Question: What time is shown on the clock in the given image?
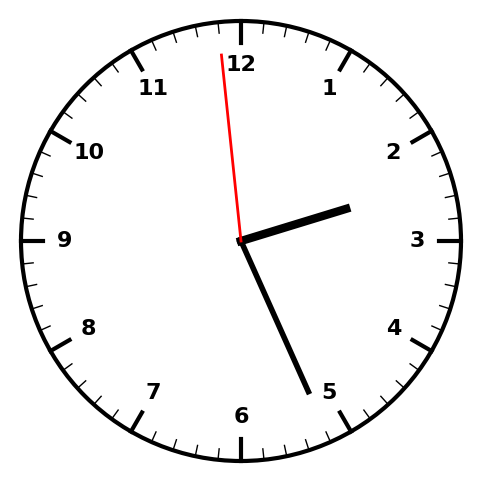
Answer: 02:25:59